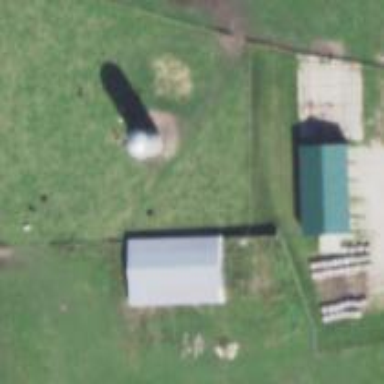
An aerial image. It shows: Silo.